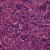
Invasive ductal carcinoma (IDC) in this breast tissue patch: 1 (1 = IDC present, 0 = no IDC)